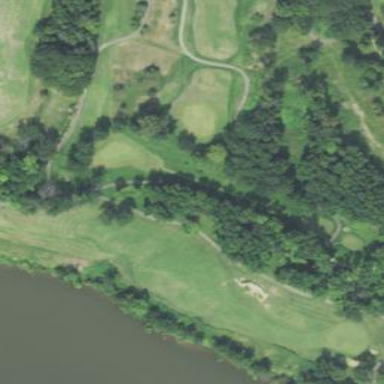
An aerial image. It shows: Area of rough grass used for golf.